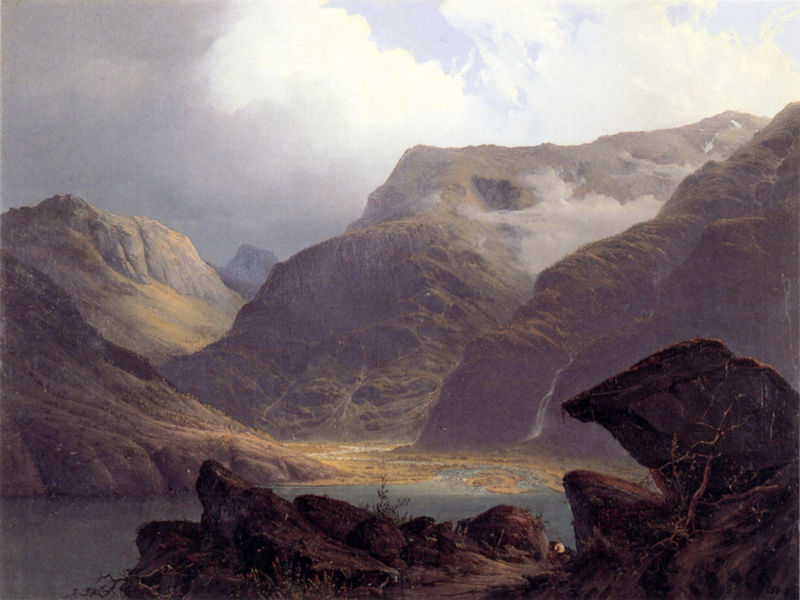
Titel: Norwegische Landschaft
Standort: Greifswald
Institution: Pommersches Landesmuseum
Schlagwörter: baum, berg, blau, dunkel, felsen, gemälde, gestein, himmel, laub, mann, meer, schatten, wasser, wolken, bäume, fluss, grün, landschaft, see, ufer, äste, braun, grau, hell, licht, weiss, eis, gras, weg, wiese, wolke, mensch, stein, steine, öl, bach, gräser, hügel, kalt, natur, vögel, einsam, gewässer, pfad, sonne, sträucher, wiesen, gold, pflanzen, tal, wasserfall, stilleben, wellen, berge, fels, gebirge, gipfel, dunst, nebel, violett, kahl, schlucht, mündung, unwetter, hoch, bucht, klippe, schweiz, karg, gebirgsbach, gebirgssee, hänge, fjord, graß, bergsee, tosen, tief, mosse, gas, gebirgszüge, öäl, wimmel, skandinaviern, fjird